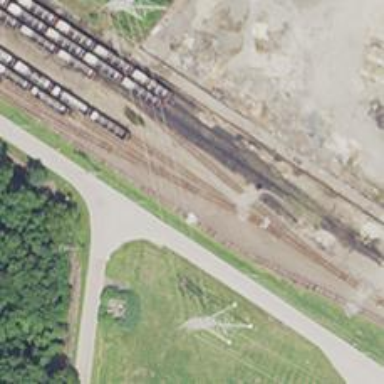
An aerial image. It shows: Rail spur service.